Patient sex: F
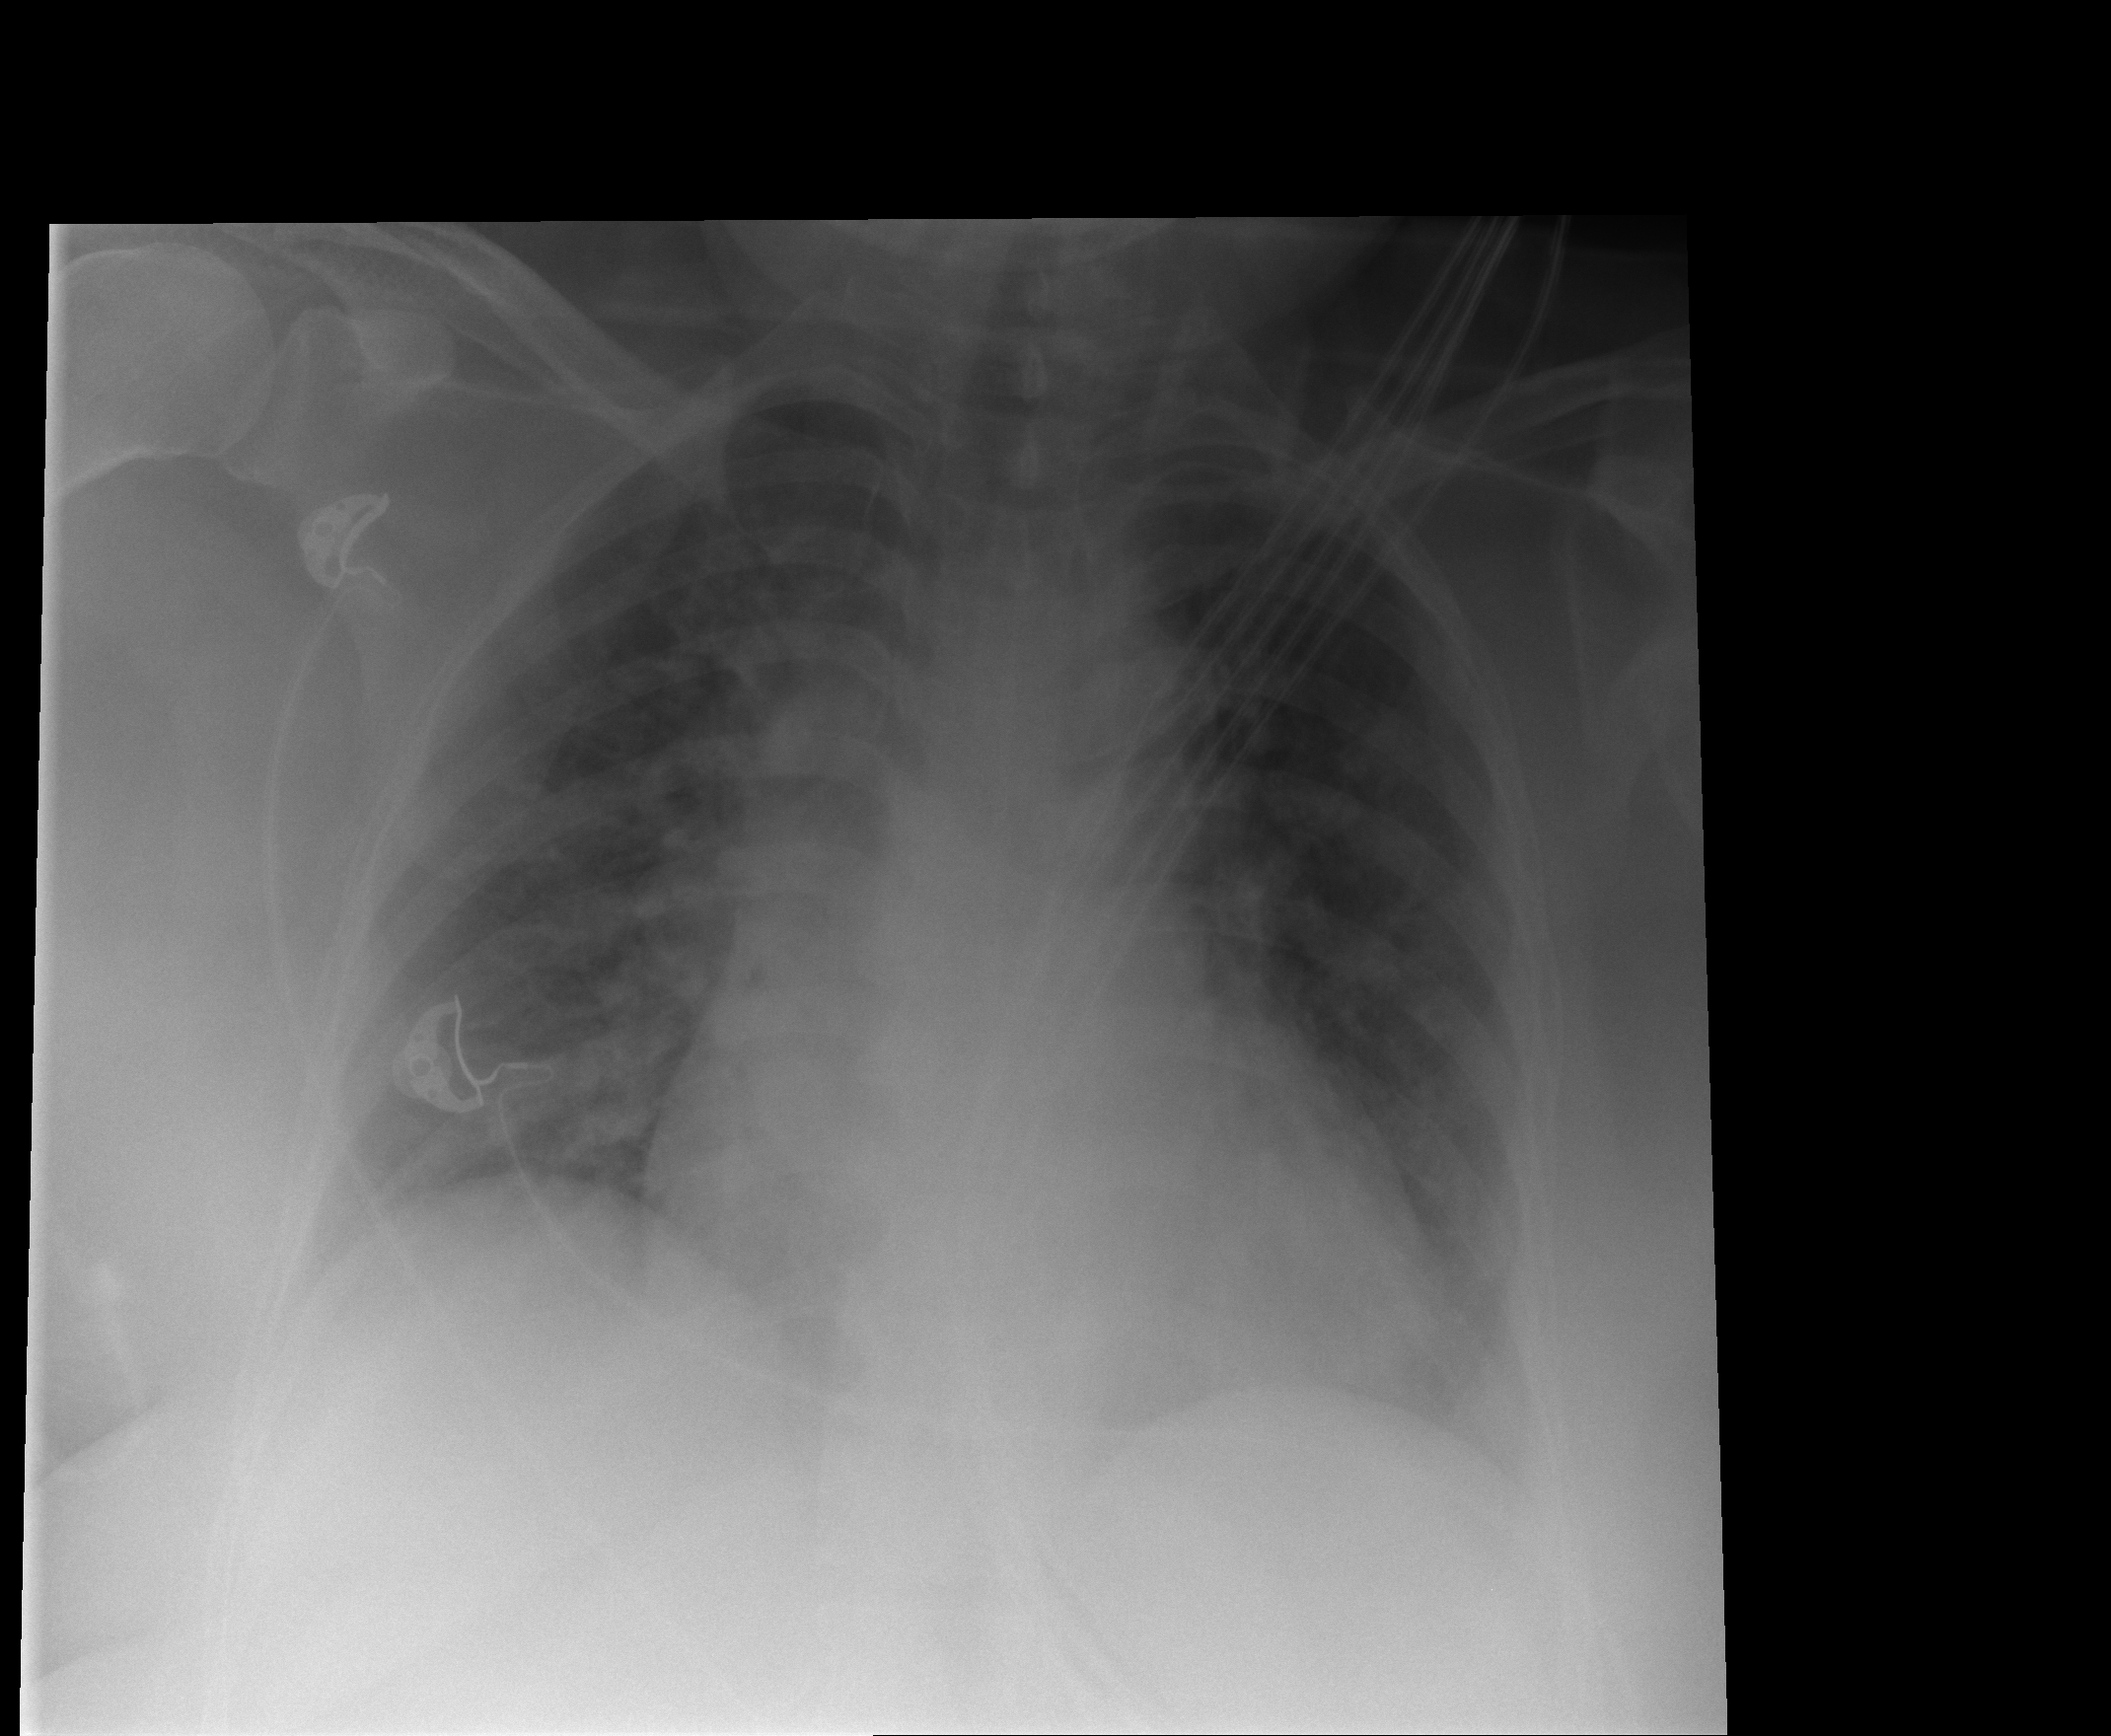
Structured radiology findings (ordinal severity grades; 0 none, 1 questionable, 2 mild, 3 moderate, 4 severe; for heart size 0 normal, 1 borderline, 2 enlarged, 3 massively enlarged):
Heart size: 2
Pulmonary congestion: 2
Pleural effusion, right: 1
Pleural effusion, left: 1
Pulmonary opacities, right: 0
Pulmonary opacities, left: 0
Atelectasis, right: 2
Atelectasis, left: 2